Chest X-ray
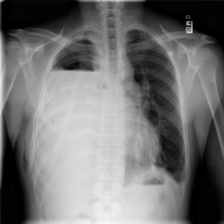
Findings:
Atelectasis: negative
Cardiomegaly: negative
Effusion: negative
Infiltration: negative
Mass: negative
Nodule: negative
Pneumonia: negative
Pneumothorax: negative
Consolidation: negative
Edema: negative
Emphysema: negative
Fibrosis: negative
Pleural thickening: negative
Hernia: negative